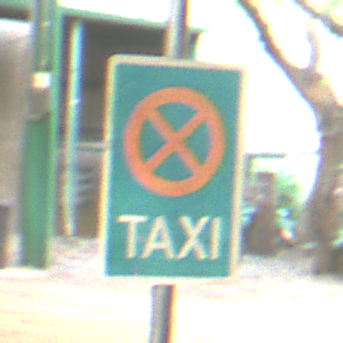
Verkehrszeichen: Taxenstand
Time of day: MorningAfternoon
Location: Roofed (Special)
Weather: NotSpecified
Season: NotSpecified
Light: Artificial